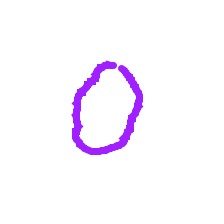
Shape: circle